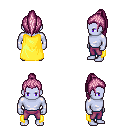
a pixel art fantasy rpg character, male body template, dark elf, purple skin, yellow cape, magenta pants, pink long topknot hairstyle, four views (front, back, left, right), 2x2 character sprite sheet, small pixel art, hard edges, no anti-aliasing